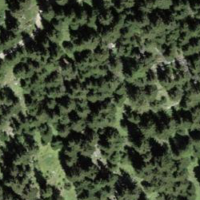
EUNIS habitat code: 43
Species observed at this site:
Campanula barbata